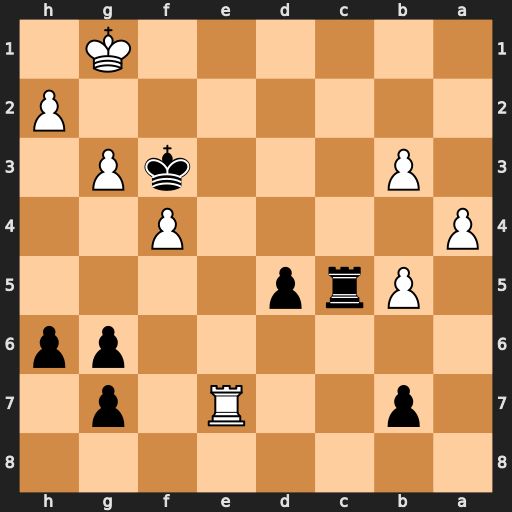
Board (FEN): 8/1p2R1p1/6pp/1Prp4/P4P2/1P3kP1/7P/6K1
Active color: b
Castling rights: -
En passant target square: -
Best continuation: Rc1+ Re1 Rxe1#